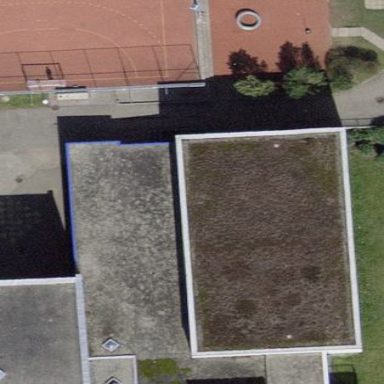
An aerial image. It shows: School building.